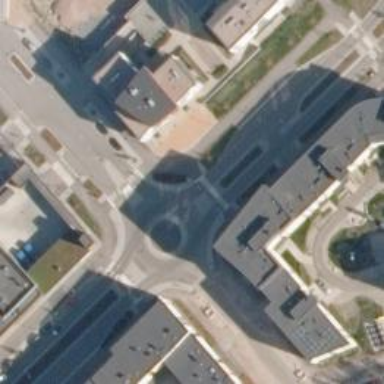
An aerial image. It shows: Tertiary road made of asphalt leading to roundabout junction.